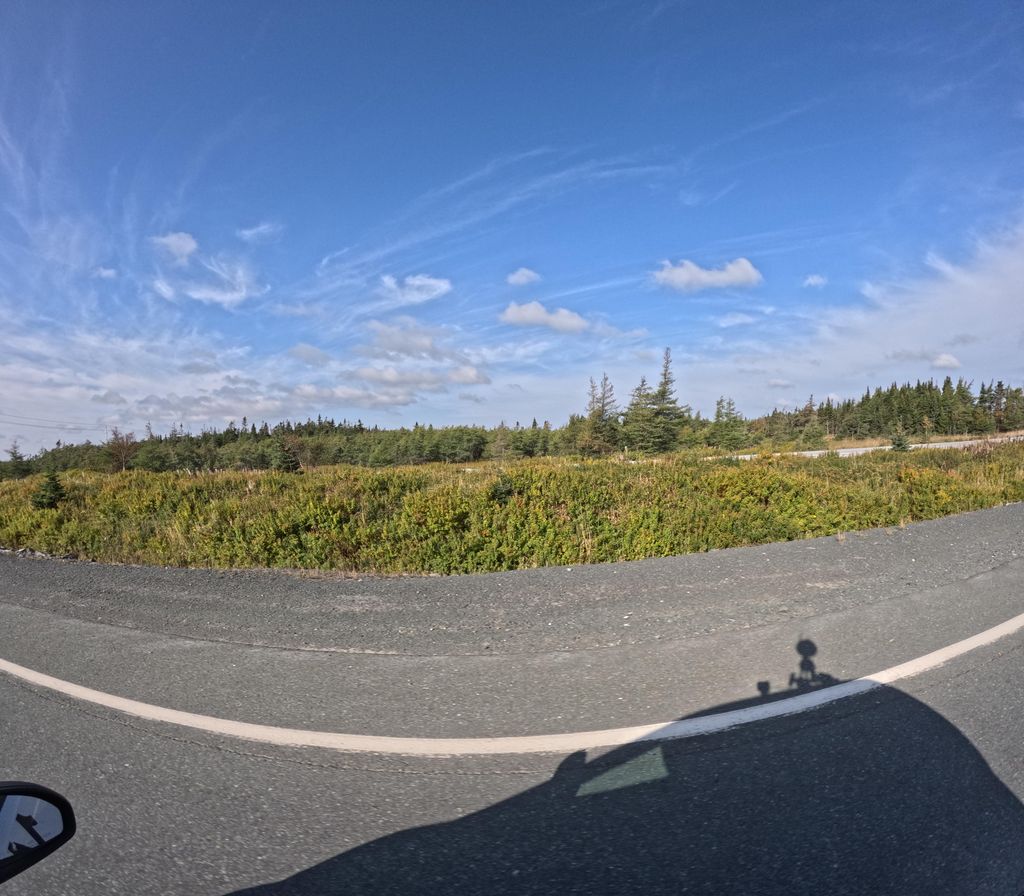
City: st_johns